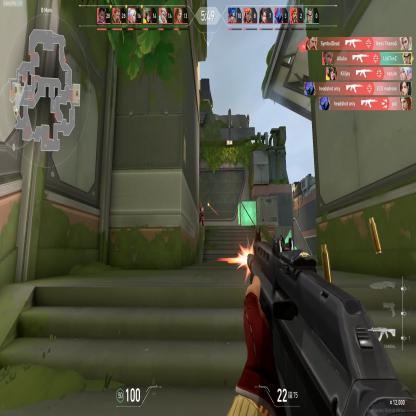
Label: enemy